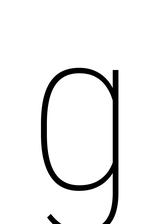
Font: Roboto_Condensed_Thin